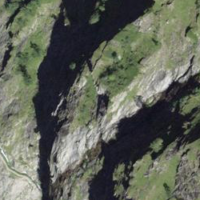
EUNIS habitat code: 43
Species observed at this site:
Melitaea didyma